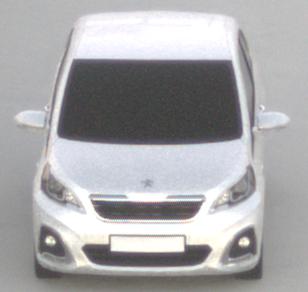
Make: Peugeot
Model: 108 1.0 VTi 68
Detailed model: 108
Model produced from: 2015/03
Model produced until: 2016/10
Doors: 3
Color: white
Road condition: dry road
Daytime: sunrise or sunset
Contrast: low contrast